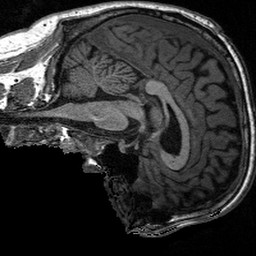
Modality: T1w
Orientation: sagittal
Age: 44
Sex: male